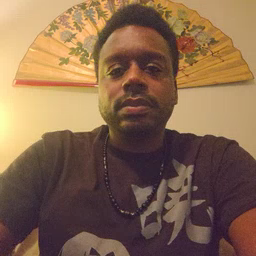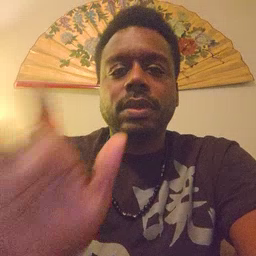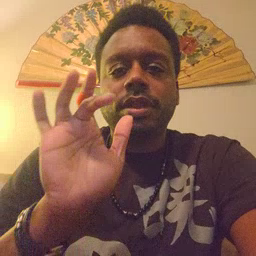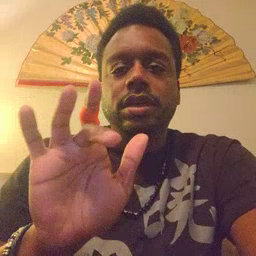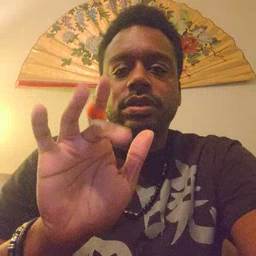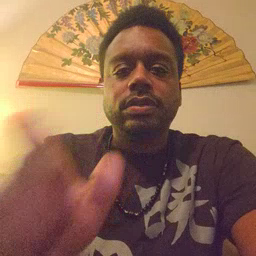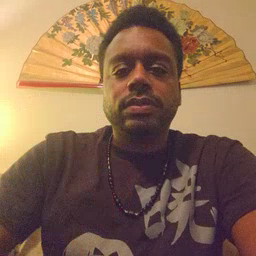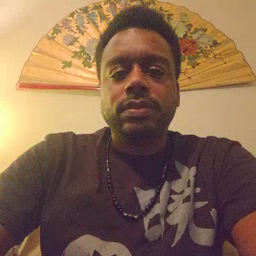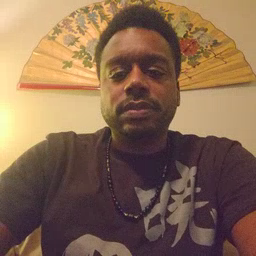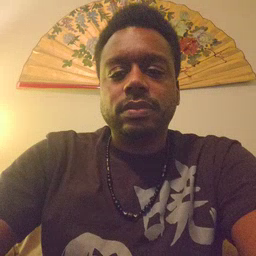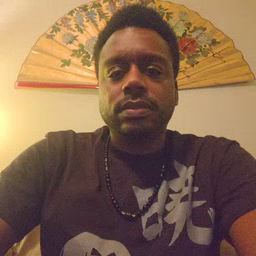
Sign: touch